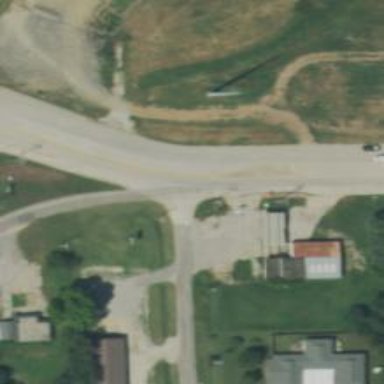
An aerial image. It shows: Road with stop sign.